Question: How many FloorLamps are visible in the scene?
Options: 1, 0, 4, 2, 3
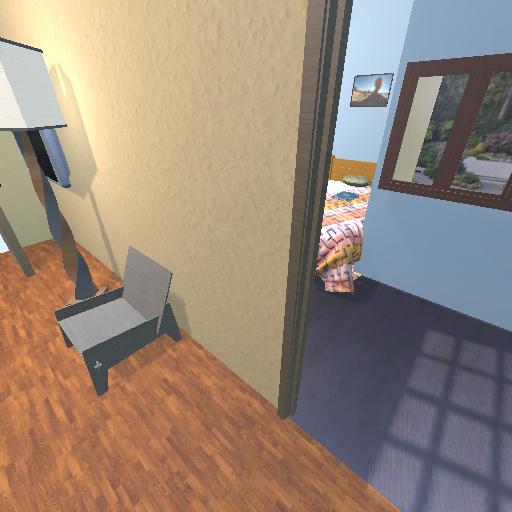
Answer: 1